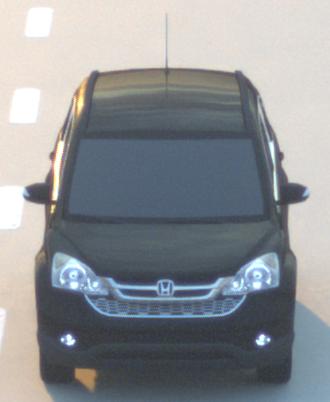
Make: Honda
Model: CR-V
Detailed model: CR-V (III) (04/10 - 10/12)
Model produced from: 2010
Model produced until: 2012
Doors: 5
Color: black
Road condition: dry road
Daytime: sunrise or sunset
Contrast: medium contrast